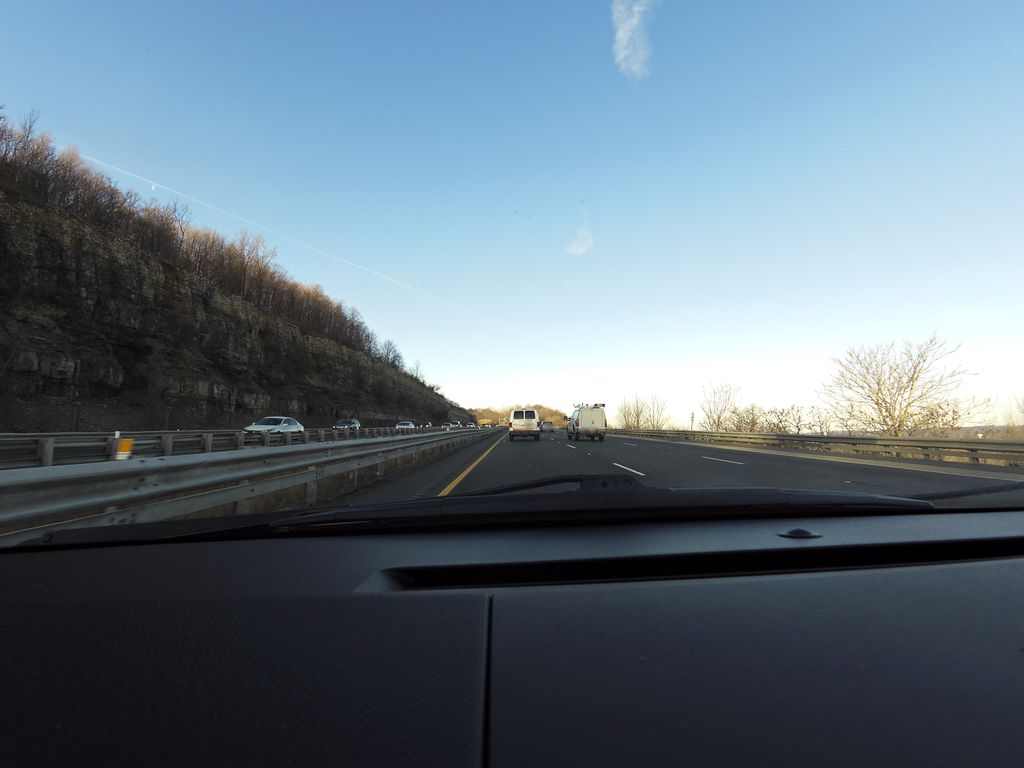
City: hamilton